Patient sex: M
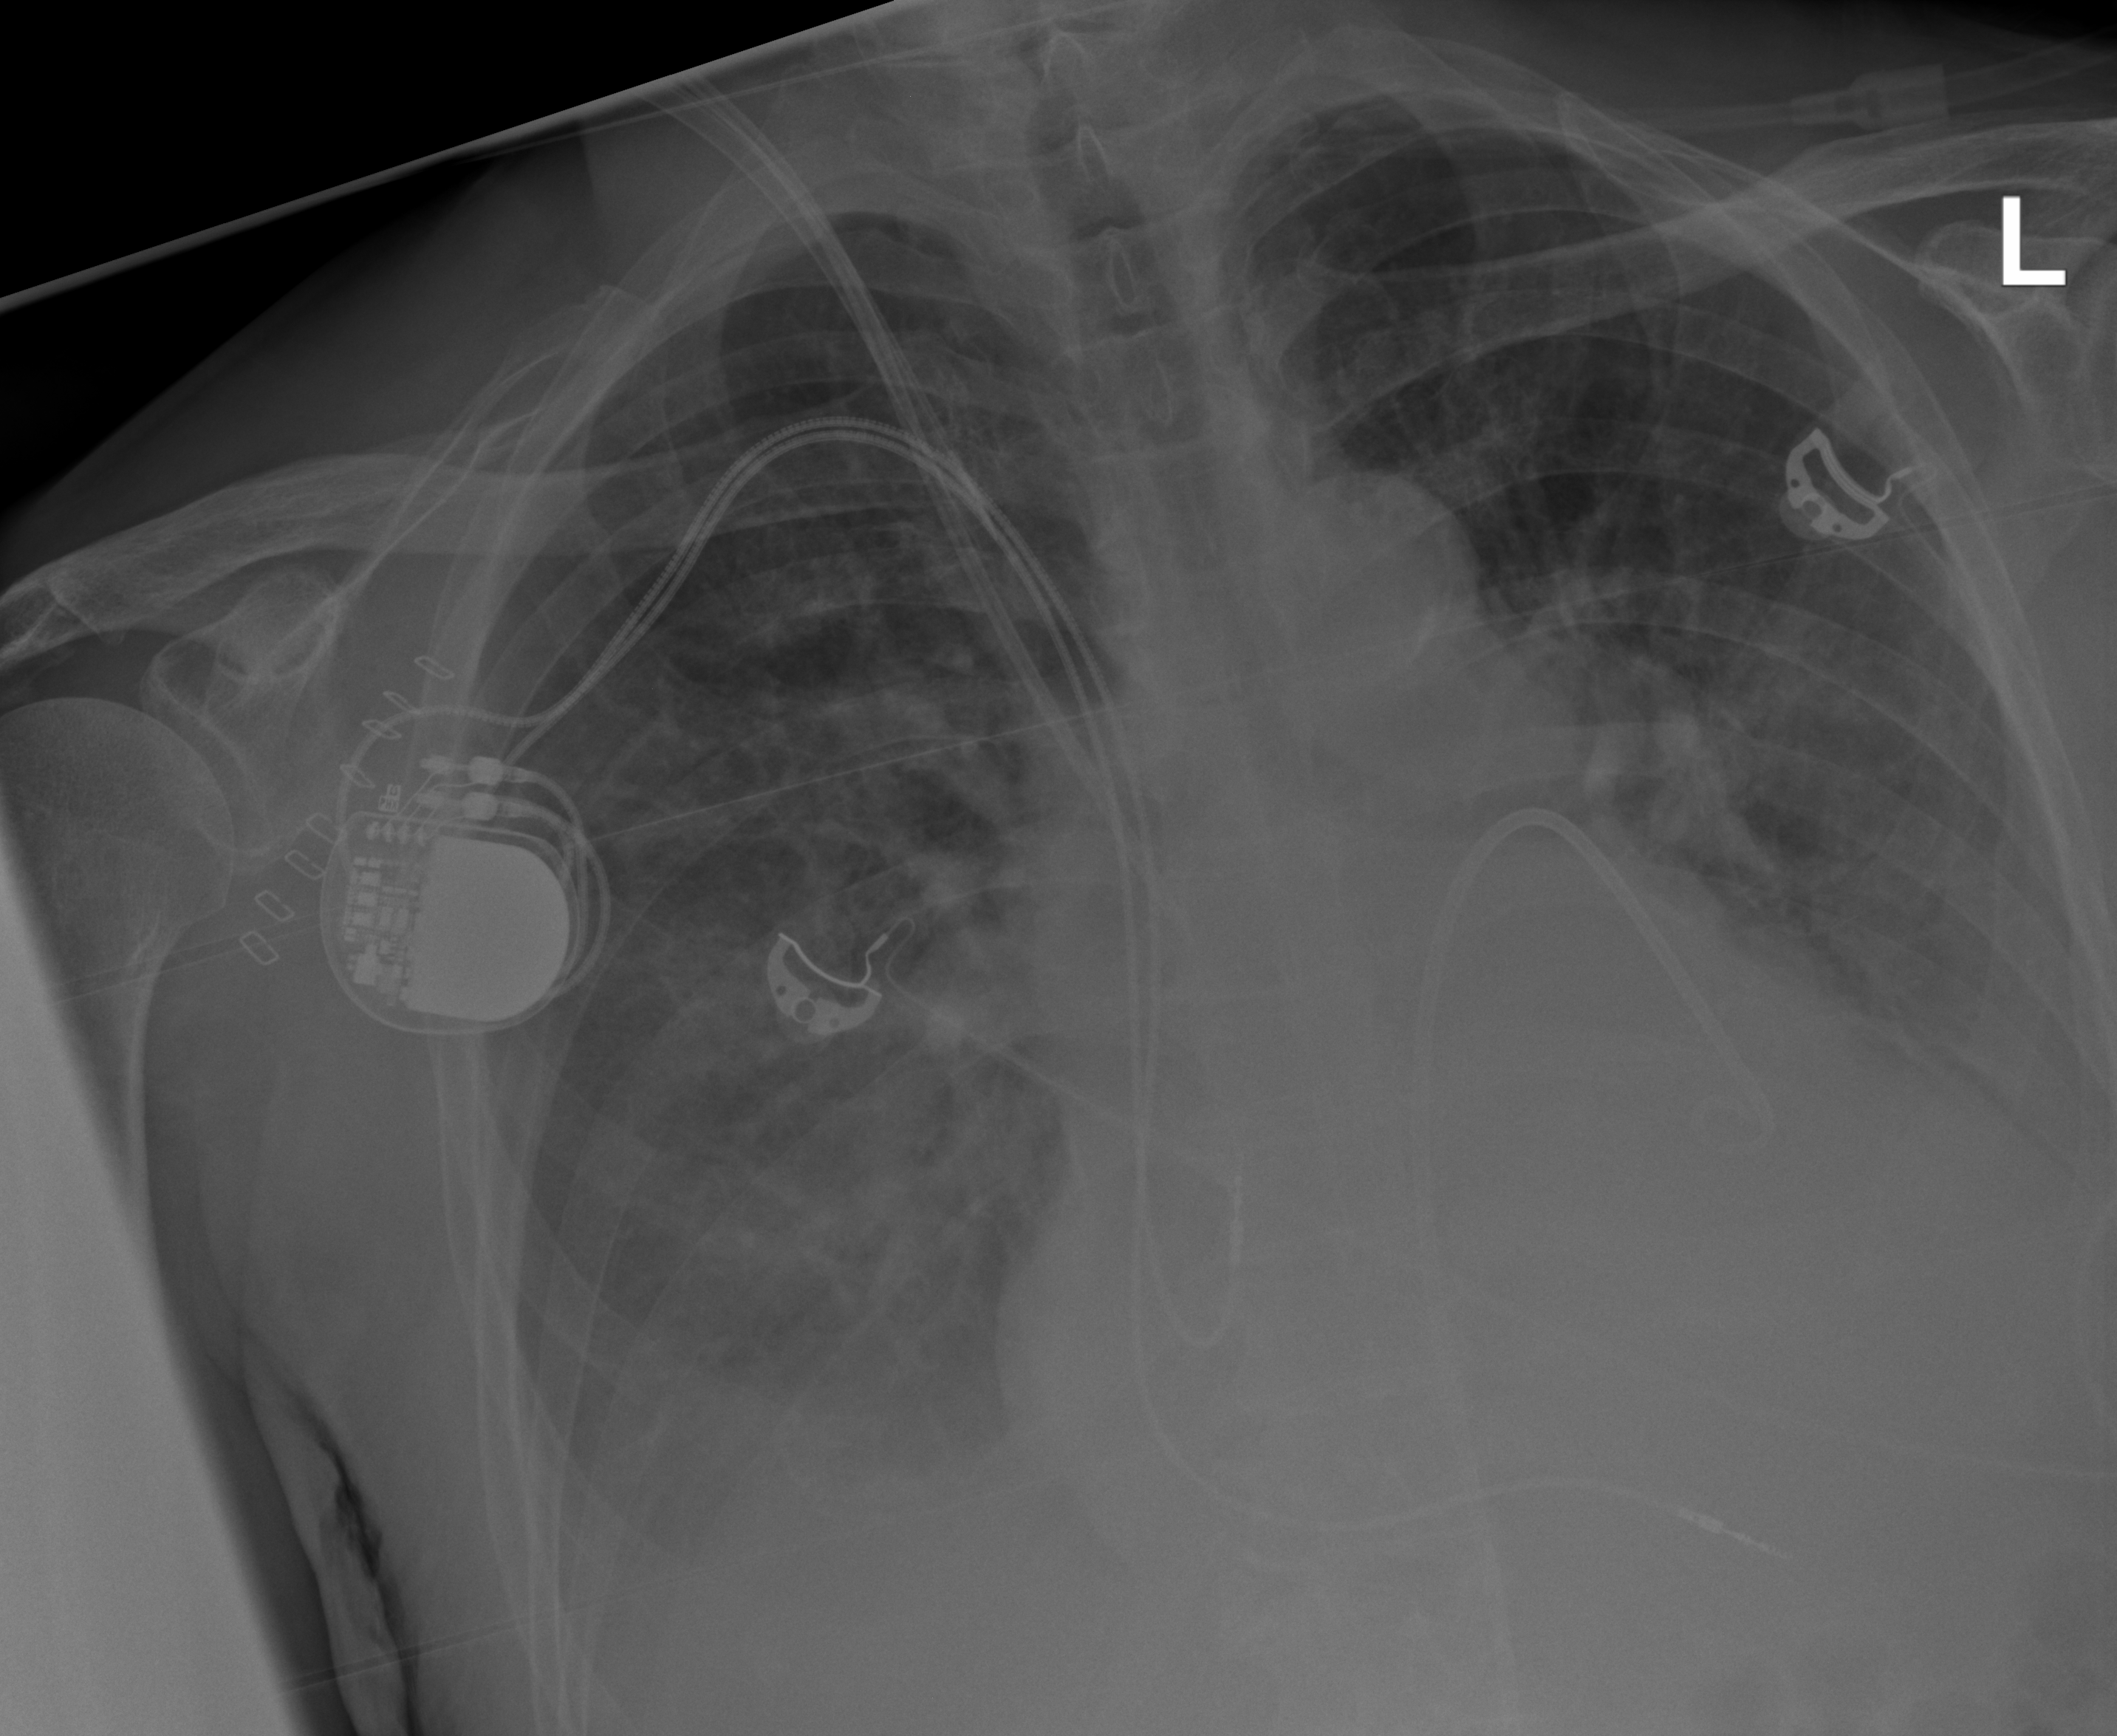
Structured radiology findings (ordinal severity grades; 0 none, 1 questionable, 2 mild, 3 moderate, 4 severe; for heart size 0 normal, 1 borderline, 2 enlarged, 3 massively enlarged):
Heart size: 3
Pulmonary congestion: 2
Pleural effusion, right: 2
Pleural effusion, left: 3
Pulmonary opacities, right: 2
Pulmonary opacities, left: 2
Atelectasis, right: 2
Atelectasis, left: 2